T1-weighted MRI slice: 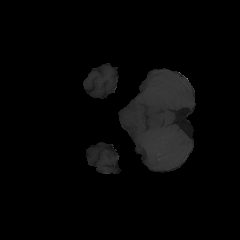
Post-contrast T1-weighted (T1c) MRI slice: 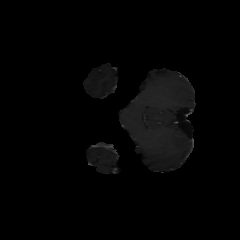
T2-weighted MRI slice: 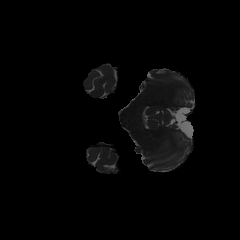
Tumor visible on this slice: no